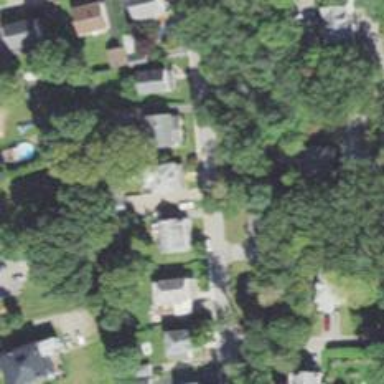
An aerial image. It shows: Residential driveway.